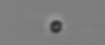
Label: nanoplankton_mix